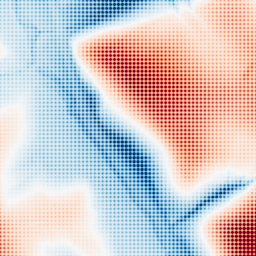
Category: classical
Decomposition family: gaussian
Decomposition parameters: sigma: 50
Upsampling method: sinc_blackman
Upsampling parameters: scale: 8
kernel_size: 8
Upsampling scale: 8